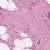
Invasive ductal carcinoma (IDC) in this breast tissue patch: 0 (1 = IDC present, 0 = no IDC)